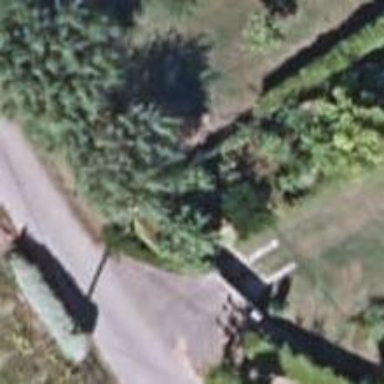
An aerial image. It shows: Fence.